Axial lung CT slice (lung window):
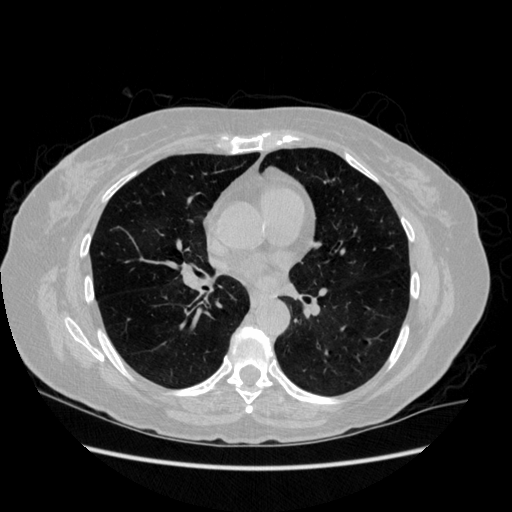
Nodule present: no